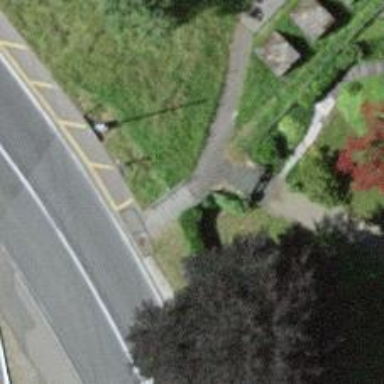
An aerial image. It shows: Set of steps on the road.